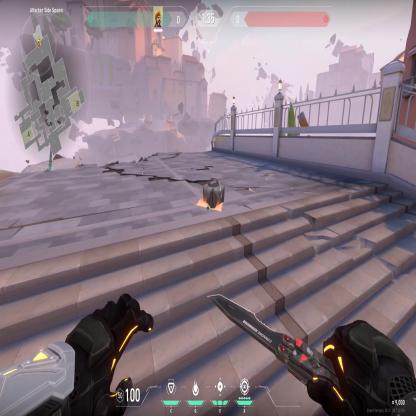
Label: dropped spike